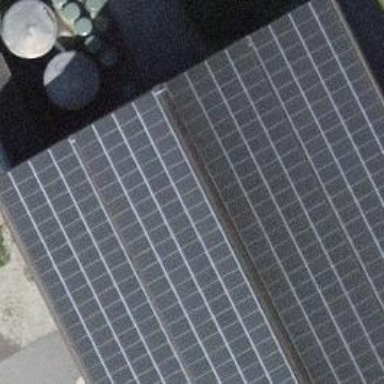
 consisting of solar photovoltaic panels."